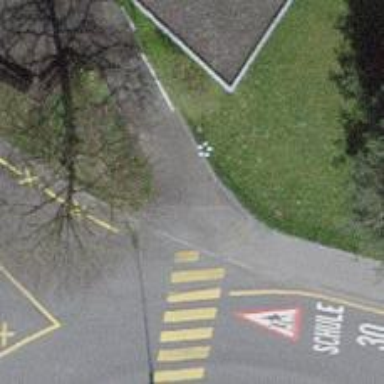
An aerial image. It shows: Kerb barrier.